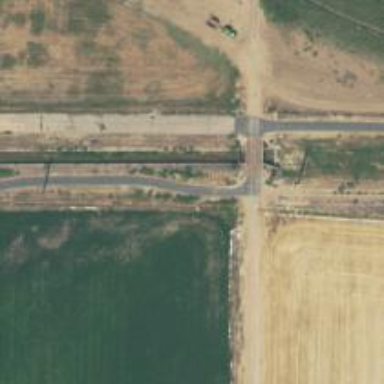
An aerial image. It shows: Asphalt cycleway.